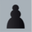
Piece: bP